Field crop: maize
Growth stage: 1
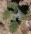
Species: chenopodium